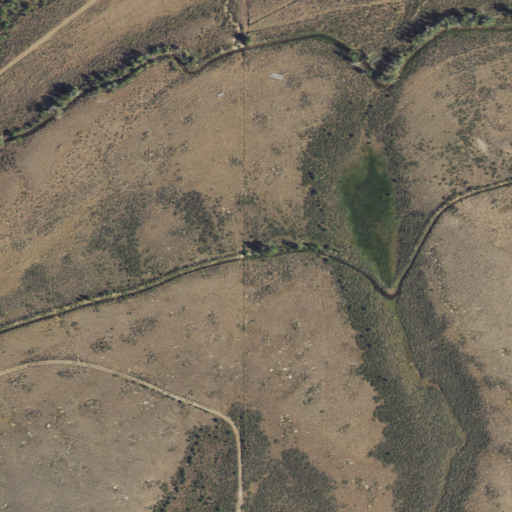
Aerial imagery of valley in Wyoming named Tram Gulch containing shrub and woody wetlands